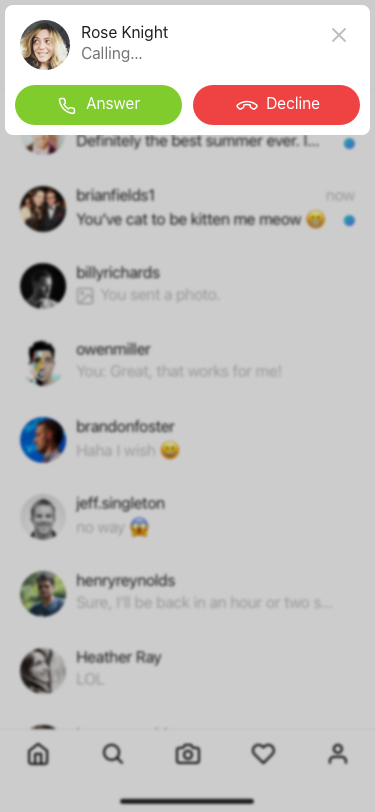
Text in this UI design:
brianmeyer
now
Definitely the best summer ever. I…
brianfields1
now
You’ve cat to be kitten me meow 😁
billyrichards
You sent a photo.
owenmiller
You: Great, that works for me!
brandonfoster
Haha I wish 😄
jeff.singleton
no way 😱
henryreynolds
Sure, I’ll be back in an hour or two s…
Rose Knight
Calling…
Answer
Decline